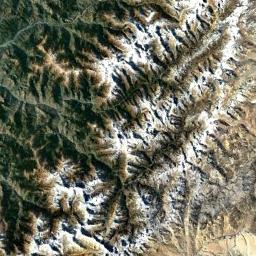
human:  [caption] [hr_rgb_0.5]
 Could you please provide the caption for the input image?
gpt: The snowberg is partly covered with snow and ice and partly covered with dense vegetation .

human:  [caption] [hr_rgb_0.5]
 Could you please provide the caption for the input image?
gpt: A lot of snow is on the snowberg .

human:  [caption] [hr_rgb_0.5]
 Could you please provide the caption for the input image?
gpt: Only the peaks of the snow-capped mountains are covered with snow .

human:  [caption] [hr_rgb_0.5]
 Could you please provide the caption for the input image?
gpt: The snow berg is consist of bare land and white snow .

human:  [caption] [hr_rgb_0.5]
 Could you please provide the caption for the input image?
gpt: The snowberg is covered with green land and some snow and bare land .